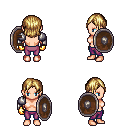
a pixel art fantasy rpg character, female body template, human, light skin, steel arm armor, magenta pants, blonde long bangs hairstyle, gold gloves, shield, four views (front, back, left, right), 2x2 character sprite sheet, small pixel art, hard edges, no anti-aliasing